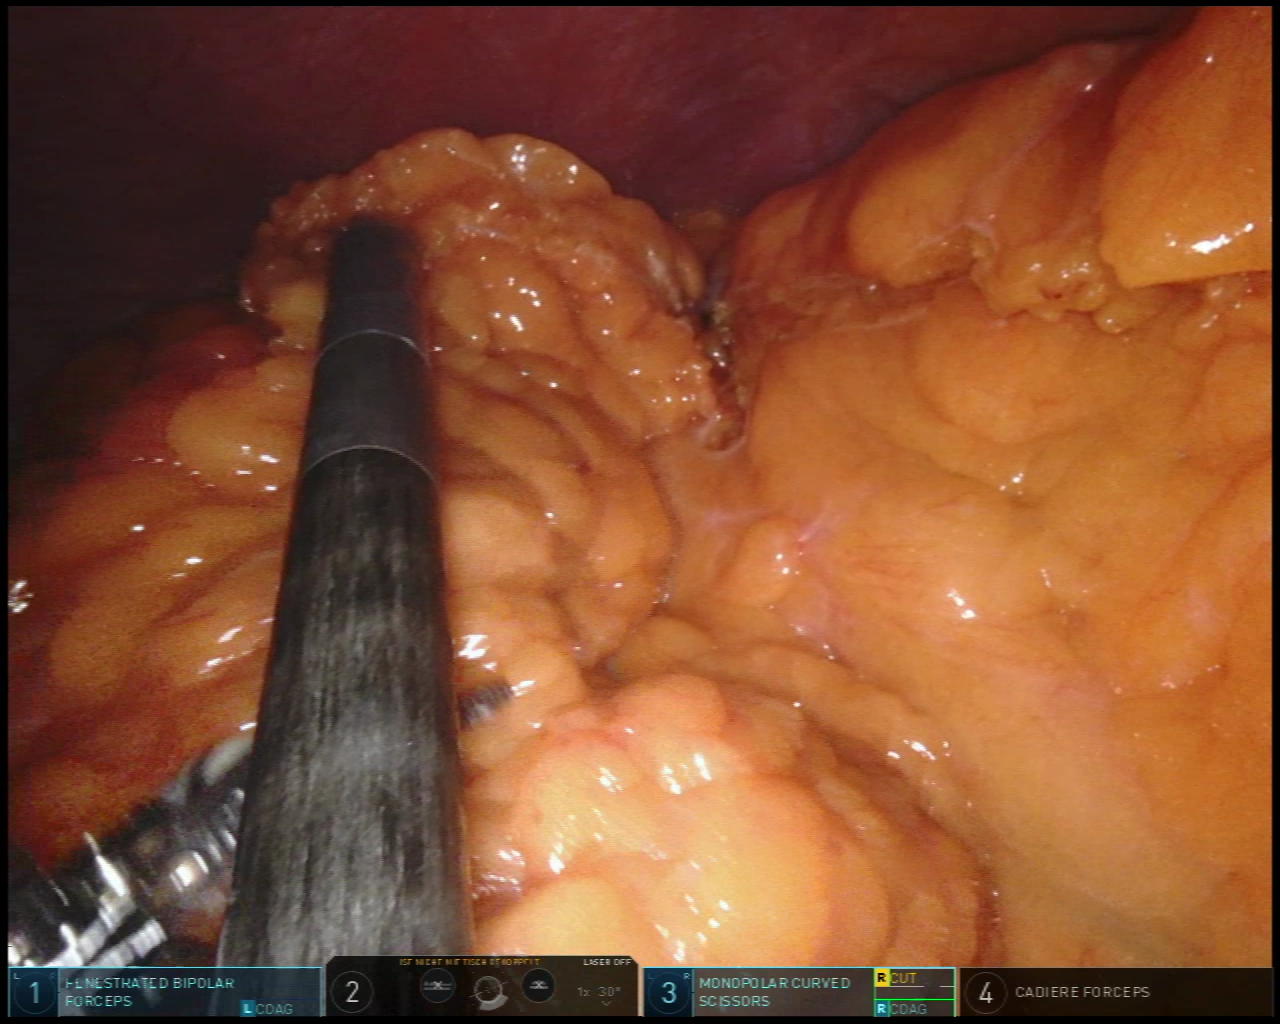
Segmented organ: abdominal_wall
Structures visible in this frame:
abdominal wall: yes
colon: no
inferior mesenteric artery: no
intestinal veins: no
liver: no
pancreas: no
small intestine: no
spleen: no
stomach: no
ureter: no
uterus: no
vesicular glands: no